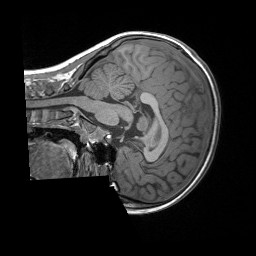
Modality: T1w
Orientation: sagittal
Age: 8
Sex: male
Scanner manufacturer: siemens
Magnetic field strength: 3 T
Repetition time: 1.65 s
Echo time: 0.00203 s